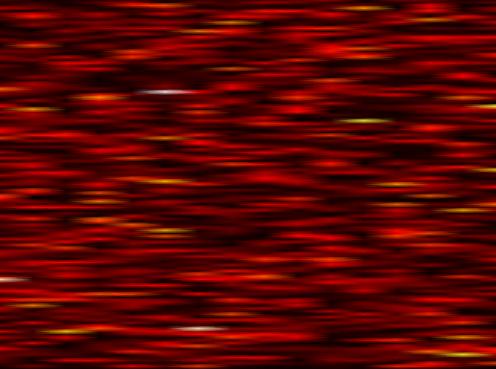
Label: WOLA